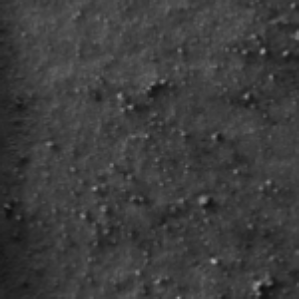
Label: frost